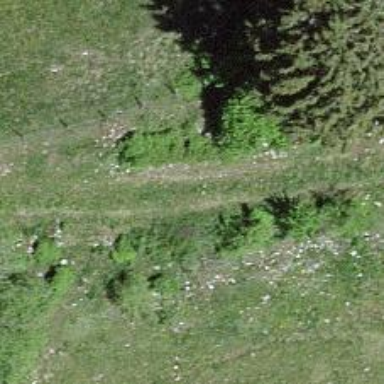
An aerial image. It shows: Track with very rough surface.